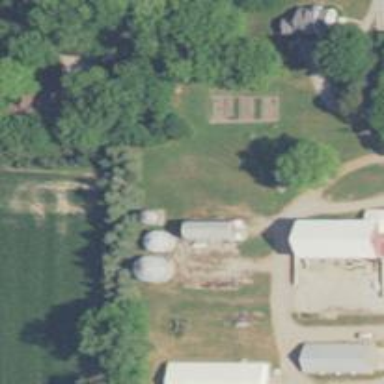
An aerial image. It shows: Silo.